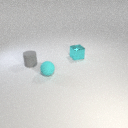
small cyan rubber sphere in front of small cyan metal cube